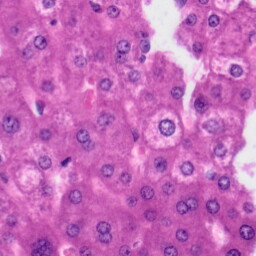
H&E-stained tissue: Liver